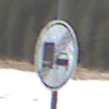
Verkehrszeichen: EndeUeberholverbotKraftfahrzeuge
Umgebung: Outdoor, Nature
Tageszeit: Midday
Wetter: PartlyCloudy
Licht: Natural
Jahreszeit: NotSpecified
Kontrast: HighContrast